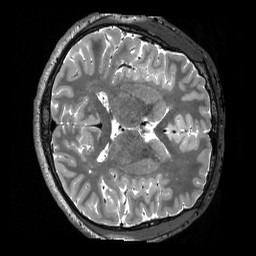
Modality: T2w
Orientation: axial
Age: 21
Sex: male
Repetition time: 3.2 s
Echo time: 0.563 s